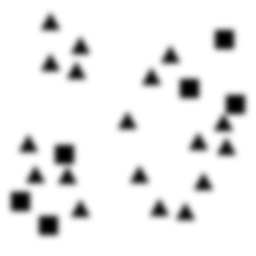
Squares: 6
Triangles: 18
Stars: 0
Total shapes: 24